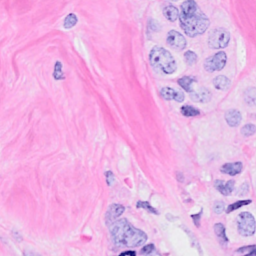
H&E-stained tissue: Breast